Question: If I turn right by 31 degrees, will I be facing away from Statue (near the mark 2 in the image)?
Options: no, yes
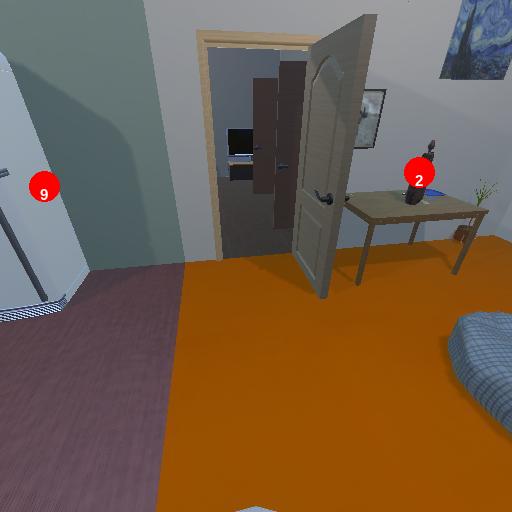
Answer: no